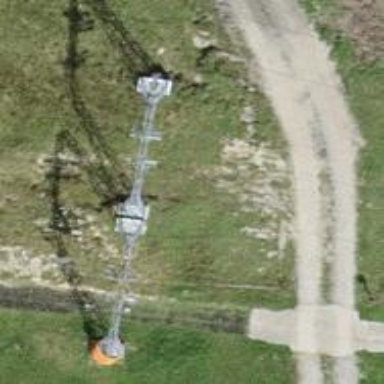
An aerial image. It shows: Pylon for aerialway.